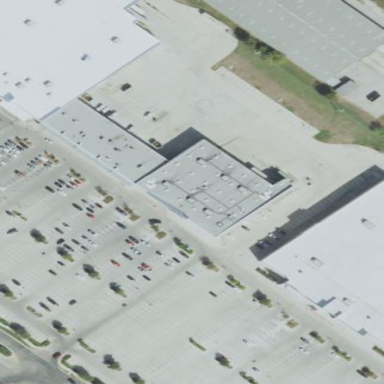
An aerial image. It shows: Building.